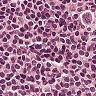
Metastatic tissue present: no